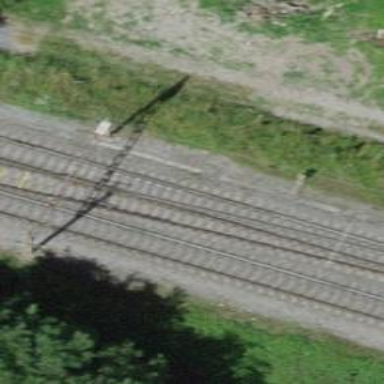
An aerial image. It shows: Single-track railway with electrified contact lines.